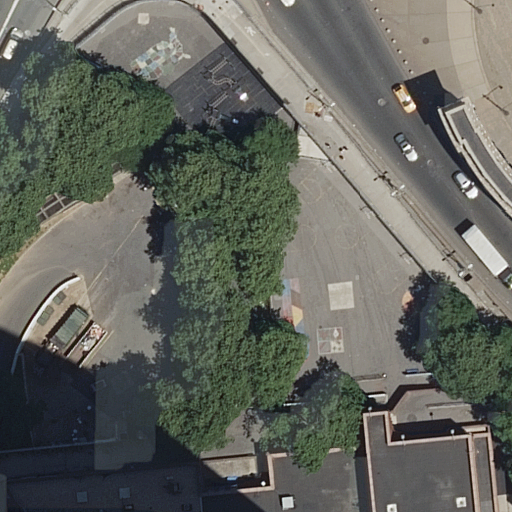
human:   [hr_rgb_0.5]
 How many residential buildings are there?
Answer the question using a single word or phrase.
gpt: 2

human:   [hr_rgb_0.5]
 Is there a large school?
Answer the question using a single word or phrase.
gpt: no

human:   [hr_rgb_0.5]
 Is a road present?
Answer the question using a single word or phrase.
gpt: yes

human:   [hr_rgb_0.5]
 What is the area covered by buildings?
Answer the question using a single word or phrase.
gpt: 1665m2

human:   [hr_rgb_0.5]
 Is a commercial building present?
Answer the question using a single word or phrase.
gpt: no

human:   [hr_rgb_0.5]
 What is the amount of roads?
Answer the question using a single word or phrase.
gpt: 7

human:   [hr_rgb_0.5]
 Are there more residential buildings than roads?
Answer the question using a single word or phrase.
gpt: no

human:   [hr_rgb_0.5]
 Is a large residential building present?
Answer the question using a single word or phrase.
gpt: yes

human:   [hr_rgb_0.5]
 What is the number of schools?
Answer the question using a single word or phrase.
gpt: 1

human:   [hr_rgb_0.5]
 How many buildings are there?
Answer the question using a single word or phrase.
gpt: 2

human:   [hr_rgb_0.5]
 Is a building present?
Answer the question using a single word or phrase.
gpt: yes

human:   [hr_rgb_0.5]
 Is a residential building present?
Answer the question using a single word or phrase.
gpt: yes

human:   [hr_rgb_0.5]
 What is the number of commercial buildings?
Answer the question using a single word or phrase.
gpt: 0

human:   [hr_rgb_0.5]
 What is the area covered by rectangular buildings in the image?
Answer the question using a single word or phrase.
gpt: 0m2

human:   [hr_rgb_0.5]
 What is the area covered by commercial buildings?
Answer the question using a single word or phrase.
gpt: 0m2

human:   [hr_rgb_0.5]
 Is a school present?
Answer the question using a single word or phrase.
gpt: yes

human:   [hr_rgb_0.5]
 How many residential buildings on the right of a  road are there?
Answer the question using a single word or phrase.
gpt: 1

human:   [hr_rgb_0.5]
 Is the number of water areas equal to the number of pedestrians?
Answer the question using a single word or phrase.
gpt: no

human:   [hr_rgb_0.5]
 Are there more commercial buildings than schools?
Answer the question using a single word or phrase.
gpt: no

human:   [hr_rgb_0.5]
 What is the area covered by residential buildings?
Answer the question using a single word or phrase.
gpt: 1665m2

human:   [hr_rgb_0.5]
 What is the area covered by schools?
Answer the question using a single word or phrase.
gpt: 101m2

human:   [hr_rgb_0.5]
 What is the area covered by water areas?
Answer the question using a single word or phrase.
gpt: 0m2

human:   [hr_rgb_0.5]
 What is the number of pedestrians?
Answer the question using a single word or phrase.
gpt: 1

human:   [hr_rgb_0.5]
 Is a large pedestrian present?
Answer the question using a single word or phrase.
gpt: yes

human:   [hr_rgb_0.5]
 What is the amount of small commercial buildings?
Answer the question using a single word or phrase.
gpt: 0

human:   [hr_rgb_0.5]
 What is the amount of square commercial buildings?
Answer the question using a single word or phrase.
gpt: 0

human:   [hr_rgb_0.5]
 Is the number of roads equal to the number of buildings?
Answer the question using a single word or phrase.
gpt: no

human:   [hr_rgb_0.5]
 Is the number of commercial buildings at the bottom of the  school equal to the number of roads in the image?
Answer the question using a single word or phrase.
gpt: no

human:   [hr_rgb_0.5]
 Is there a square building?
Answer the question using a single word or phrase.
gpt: no

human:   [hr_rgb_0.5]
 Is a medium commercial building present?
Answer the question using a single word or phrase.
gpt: no

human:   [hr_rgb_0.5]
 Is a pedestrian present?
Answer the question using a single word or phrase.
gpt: yes

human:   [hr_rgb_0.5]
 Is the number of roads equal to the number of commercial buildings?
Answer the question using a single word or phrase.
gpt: no

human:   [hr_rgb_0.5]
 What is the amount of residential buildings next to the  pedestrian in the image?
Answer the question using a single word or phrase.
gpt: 2

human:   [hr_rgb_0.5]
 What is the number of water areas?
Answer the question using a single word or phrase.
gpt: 0

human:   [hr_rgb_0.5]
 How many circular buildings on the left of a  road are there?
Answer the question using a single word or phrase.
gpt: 0

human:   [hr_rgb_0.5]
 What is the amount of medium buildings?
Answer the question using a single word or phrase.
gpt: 0

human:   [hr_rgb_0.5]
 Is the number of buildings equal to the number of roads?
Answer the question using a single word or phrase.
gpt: no

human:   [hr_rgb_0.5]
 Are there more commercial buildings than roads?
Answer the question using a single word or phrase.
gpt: no

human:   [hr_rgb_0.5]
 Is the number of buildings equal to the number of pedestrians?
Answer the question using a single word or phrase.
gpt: no

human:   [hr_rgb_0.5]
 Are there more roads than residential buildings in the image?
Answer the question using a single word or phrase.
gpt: yes

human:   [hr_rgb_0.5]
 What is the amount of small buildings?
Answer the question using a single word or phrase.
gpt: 0

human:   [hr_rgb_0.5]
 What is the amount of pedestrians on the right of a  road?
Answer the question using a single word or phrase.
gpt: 1

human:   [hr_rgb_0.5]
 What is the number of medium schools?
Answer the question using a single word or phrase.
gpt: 1

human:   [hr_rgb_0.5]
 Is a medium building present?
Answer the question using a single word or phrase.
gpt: no

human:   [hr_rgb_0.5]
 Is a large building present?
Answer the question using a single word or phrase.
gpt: yes

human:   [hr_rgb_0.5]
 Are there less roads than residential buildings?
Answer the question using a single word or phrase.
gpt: no

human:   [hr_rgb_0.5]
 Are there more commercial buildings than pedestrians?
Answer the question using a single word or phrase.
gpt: no

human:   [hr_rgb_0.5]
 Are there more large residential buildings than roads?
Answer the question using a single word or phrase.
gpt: no

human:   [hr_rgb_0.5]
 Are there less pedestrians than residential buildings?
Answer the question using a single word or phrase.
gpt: yes

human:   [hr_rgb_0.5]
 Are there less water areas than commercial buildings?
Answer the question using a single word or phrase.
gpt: no

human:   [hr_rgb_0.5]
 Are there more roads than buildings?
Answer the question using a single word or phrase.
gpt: yes

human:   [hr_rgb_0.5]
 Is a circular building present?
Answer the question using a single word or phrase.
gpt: no

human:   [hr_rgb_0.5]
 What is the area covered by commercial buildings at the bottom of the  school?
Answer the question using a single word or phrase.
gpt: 0m2

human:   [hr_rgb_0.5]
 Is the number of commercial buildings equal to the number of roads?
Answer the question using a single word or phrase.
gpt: no

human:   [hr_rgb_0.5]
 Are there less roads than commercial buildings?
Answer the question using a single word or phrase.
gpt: no

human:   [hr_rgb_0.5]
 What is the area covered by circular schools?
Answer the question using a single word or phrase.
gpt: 0m2

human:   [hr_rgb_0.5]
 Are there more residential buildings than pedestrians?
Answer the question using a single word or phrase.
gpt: yes

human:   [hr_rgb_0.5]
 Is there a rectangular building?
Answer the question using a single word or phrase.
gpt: no

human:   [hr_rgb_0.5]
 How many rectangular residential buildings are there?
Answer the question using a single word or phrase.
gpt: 0

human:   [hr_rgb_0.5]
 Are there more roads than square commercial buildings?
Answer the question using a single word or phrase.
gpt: yes

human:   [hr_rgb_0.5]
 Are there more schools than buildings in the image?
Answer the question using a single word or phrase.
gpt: no

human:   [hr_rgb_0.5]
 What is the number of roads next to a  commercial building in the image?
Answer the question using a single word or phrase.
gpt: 0

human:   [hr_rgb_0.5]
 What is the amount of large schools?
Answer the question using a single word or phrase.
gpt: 0

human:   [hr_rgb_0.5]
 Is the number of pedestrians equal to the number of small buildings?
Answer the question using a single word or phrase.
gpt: no